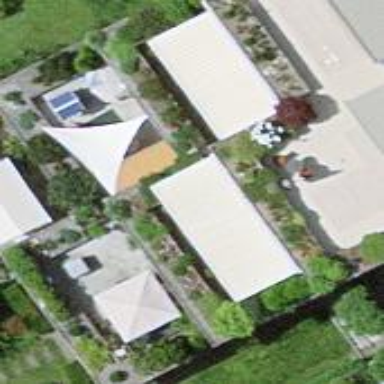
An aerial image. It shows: Terrace building.